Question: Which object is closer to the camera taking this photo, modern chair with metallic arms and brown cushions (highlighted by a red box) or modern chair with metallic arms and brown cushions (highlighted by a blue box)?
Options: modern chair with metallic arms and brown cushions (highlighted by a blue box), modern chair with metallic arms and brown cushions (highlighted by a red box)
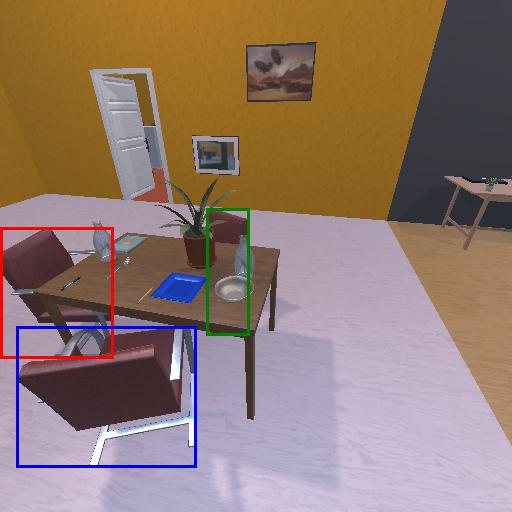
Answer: modern chair with metallic arms and brown cushions (highlighted by a blue box)